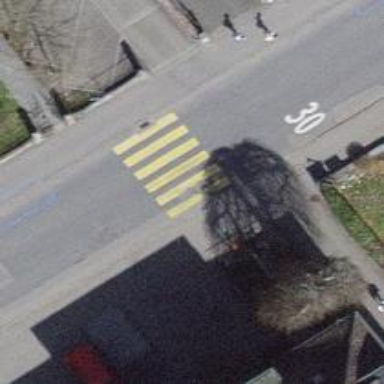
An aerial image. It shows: Uncontrolled zebra crossing on the road.